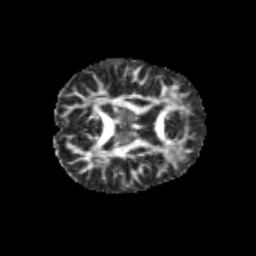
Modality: FA
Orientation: axial
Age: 10
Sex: female
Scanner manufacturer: siemens
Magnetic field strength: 3 T
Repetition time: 3.8 s
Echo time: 0.07 s